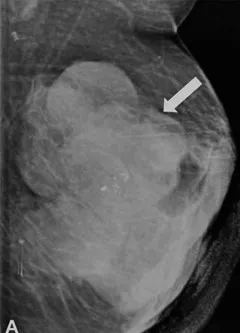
Mammography showing an ill-defined right breast sub-aerolar mass with eccentric lucent areas (craniocaudal view).
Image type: radiology (x_ray)